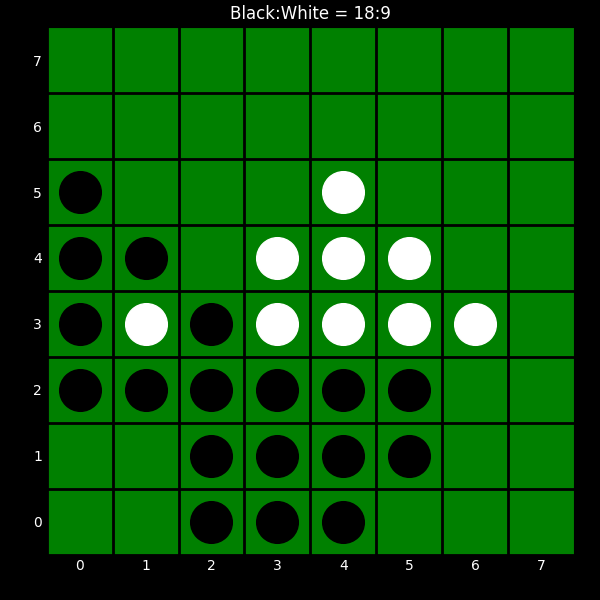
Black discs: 18
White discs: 9